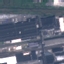
Land use / land cover class: Industrial